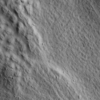
Label: not_dusty